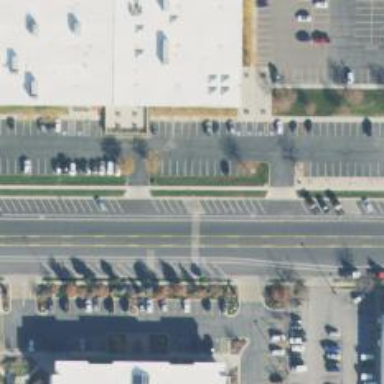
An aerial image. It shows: Unclassified asphalt road with separate sidewalk.